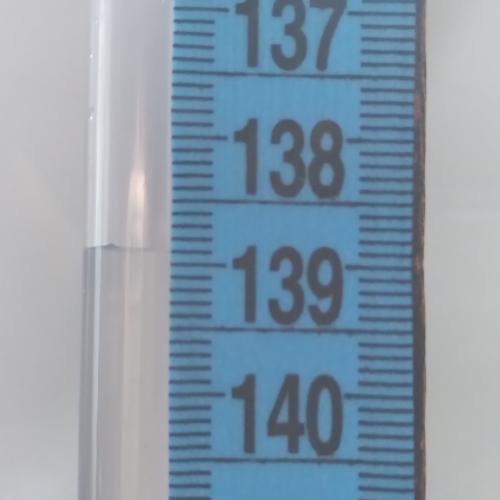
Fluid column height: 138.9 cm